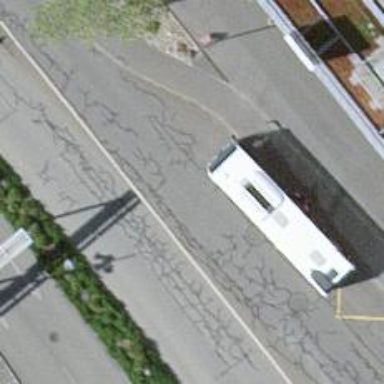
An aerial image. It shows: Bus stop equipped with public transport stop position.